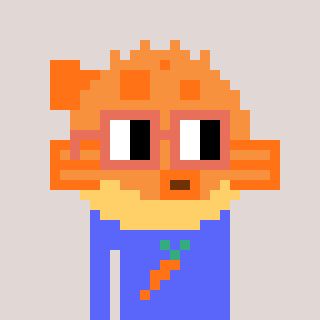
a pixel art character with square orange glasses, a pufferfish-shaped head and a purple-colored body on a warm background